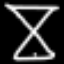
Label: hourglass